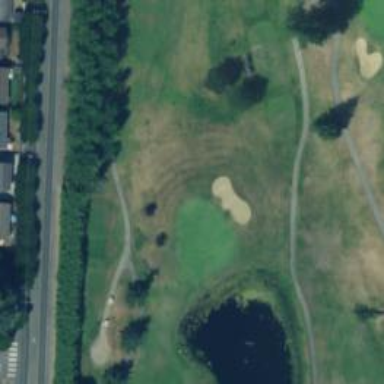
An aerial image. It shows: Golf hole.